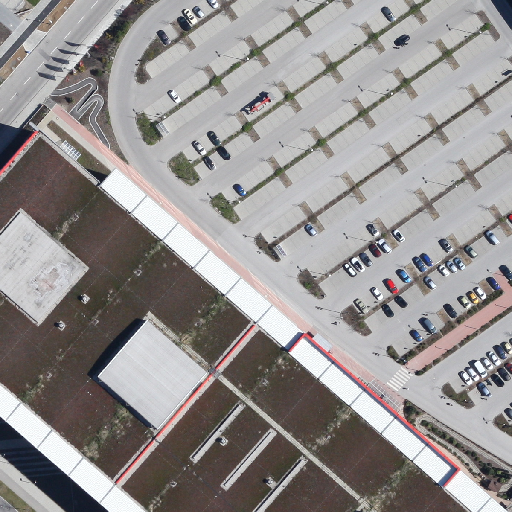
Referring expression: van